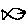
Label: fish